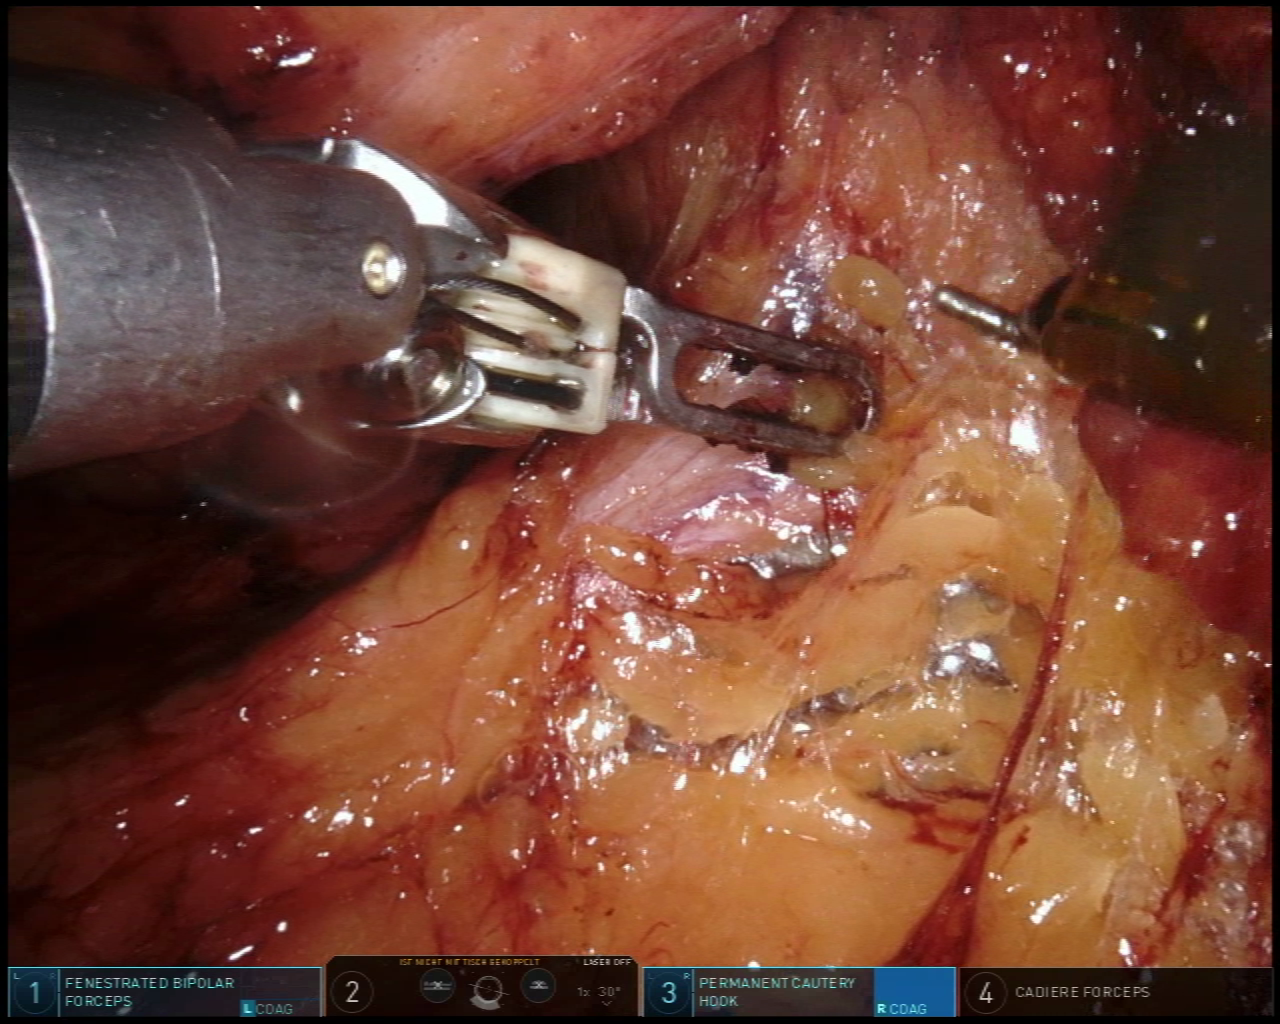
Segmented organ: ureter
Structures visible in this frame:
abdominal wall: no
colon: no
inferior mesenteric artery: no
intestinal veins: no
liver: no
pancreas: no
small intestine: no
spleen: no
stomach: no
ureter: yes
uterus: no
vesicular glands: no